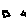
Label: star